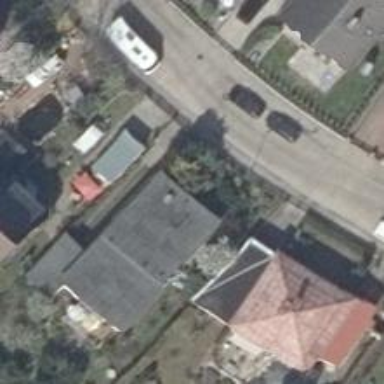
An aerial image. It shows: Simple house.